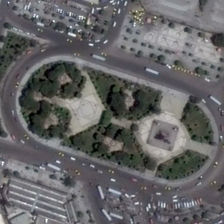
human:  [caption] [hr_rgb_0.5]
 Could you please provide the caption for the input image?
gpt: a large number of cars are on the road .

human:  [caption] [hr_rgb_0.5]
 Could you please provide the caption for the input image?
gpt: round the square is a wide road .

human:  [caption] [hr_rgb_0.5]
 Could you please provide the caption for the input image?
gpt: a large number of cars are on the road .

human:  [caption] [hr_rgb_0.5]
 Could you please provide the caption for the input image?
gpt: round the square is a wide road .

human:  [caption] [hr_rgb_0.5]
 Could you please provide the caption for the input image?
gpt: round the square is a wide road .